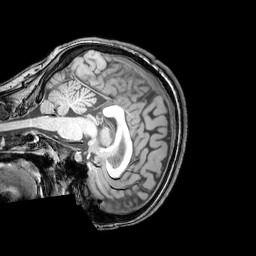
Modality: T1w
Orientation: sagittal
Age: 24
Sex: female
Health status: healthy
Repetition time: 0.081 s
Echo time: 0.037 s